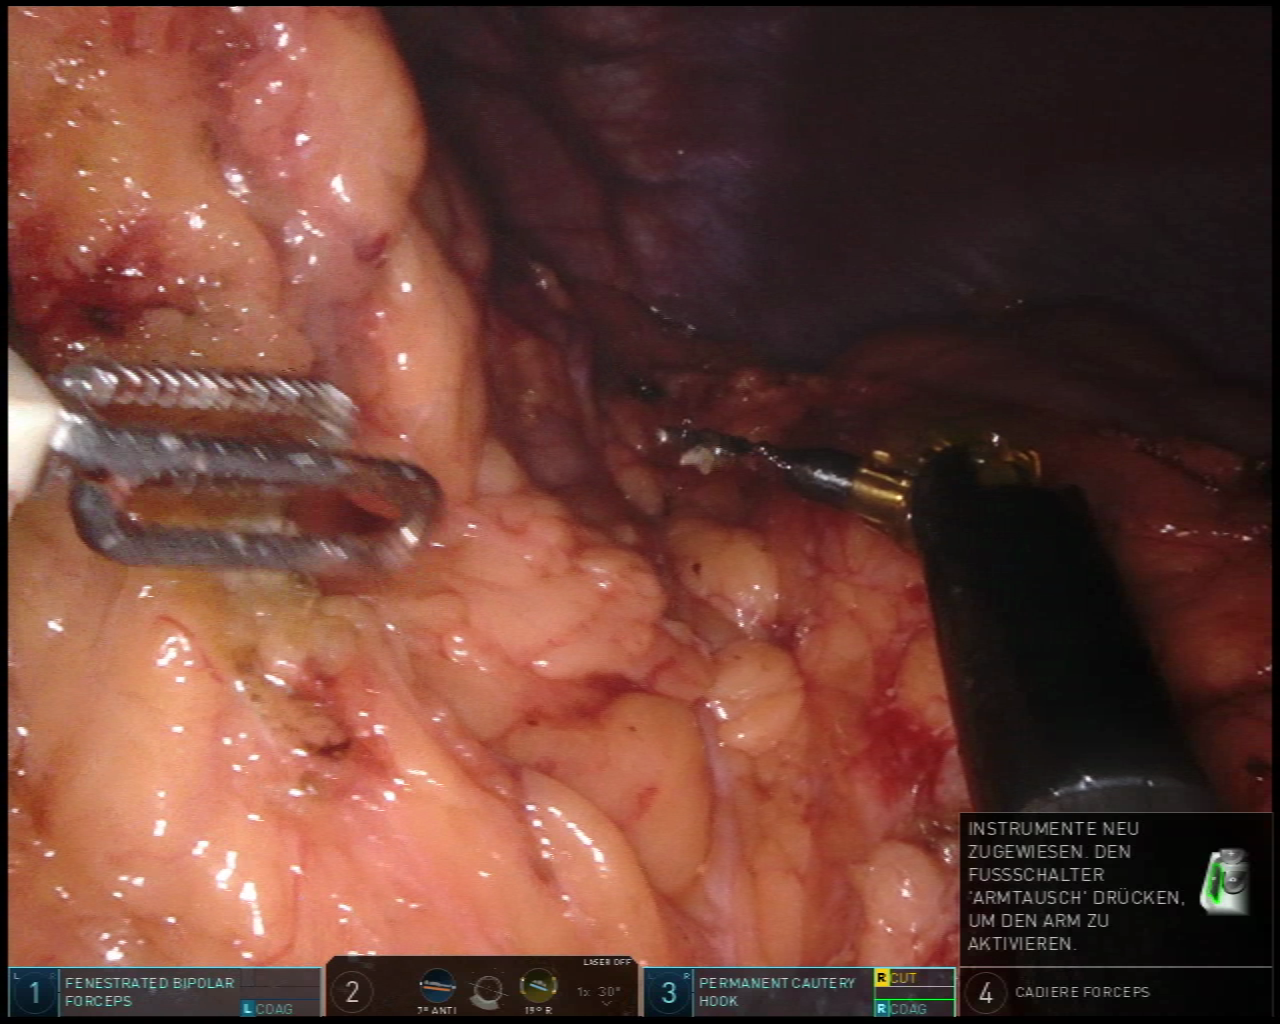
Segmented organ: stomach
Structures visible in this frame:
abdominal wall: yes
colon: yes
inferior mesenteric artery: no
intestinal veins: no
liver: no
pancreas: no
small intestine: no
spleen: no
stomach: yes
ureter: no
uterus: no
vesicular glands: no